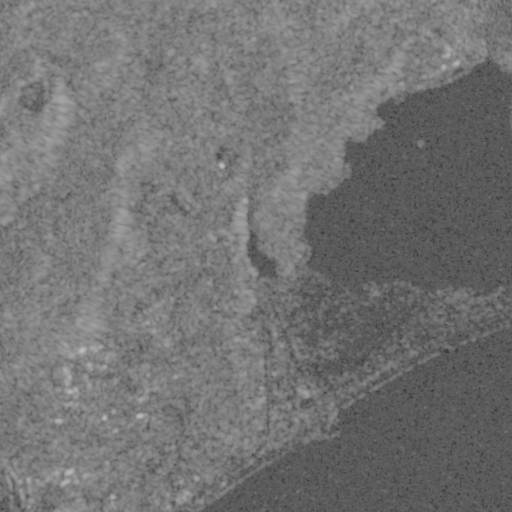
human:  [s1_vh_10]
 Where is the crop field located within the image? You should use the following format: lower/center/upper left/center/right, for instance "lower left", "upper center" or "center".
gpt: The crop field is located in the upper left of the image.
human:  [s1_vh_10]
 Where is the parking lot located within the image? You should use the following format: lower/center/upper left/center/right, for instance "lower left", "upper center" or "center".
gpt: The parking lot is located in the lower center of the image.
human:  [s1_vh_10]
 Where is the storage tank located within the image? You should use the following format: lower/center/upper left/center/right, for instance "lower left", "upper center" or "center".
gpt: The storage tank is located in the center left of the image.
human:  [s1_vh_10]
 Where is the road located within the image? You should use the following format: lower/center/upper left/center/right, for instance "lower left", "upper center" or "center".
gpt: There is no road in the image.

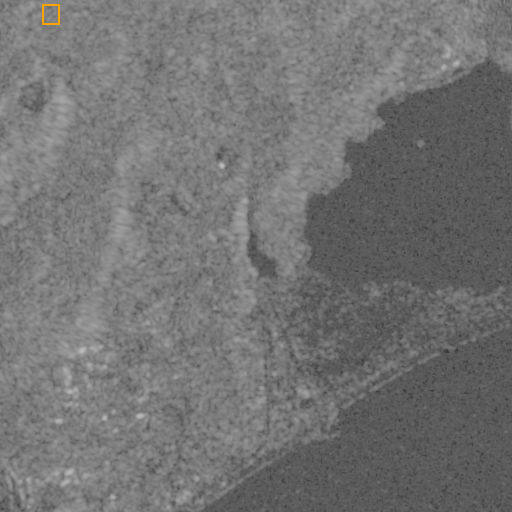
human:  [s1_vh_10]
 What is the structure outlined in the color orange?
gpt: The structure outlined in orange is a crop field.
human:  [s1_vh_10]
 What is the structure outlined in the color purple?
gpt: There is no purple outline.